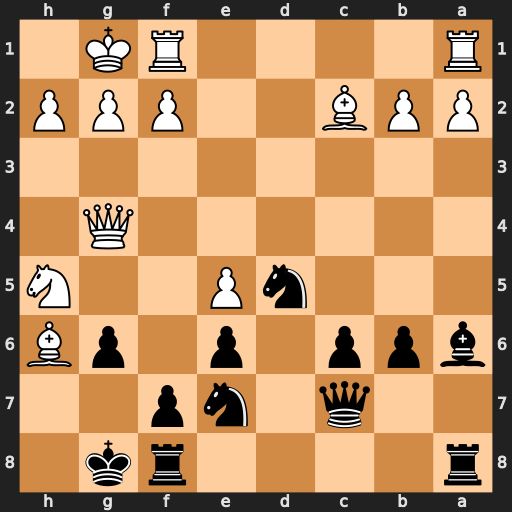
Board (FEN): r4rk1/2q1np2/bpp1p1pB/3nP2N/6Q1/8/PPB2PPP/R4RK1
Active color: b
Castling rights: -
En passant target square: -
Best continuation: Qxe5 Rfe1 Qxh5 Qxh5 gxh5